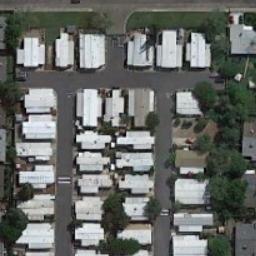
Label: mobile_home_park